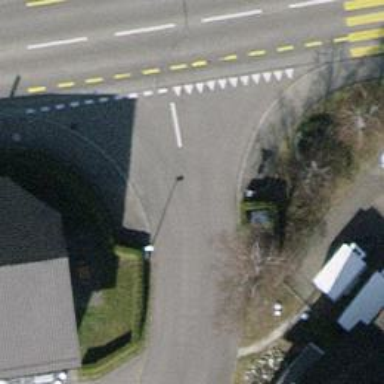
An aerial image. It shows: Kerb serving as barrier.